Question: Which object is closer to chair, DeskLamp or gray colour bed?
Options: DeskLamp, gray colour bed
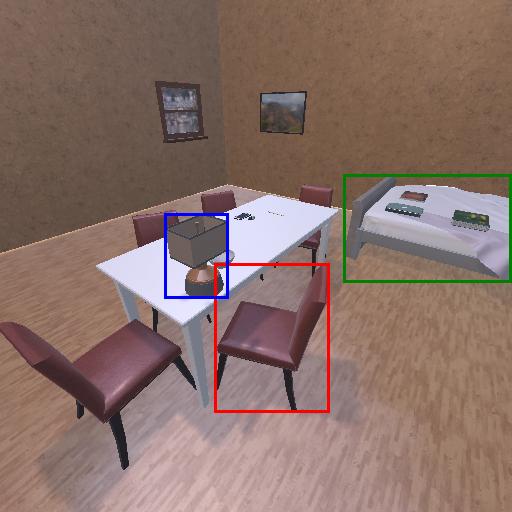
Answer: DeskLamp